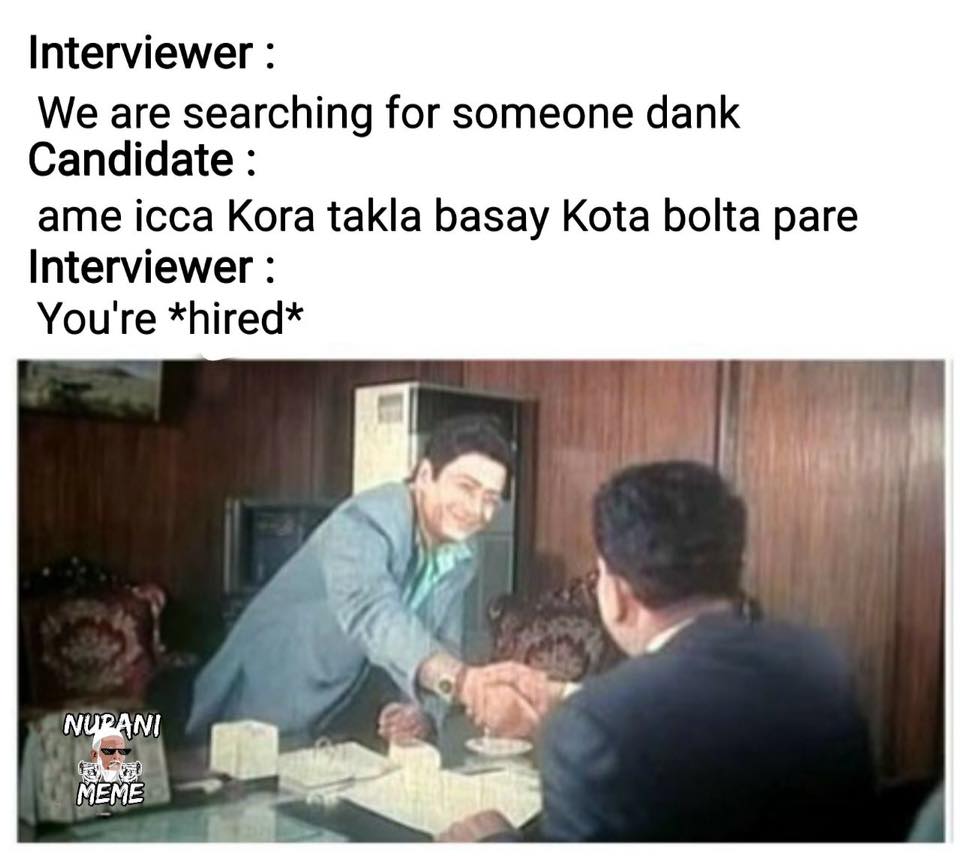
Caption: Interviewer :   We are searching for someone dank    Candidate :   ame icca kore takla basay kota bolta pare   Interviewer : You're *hired*
Label: non-hate